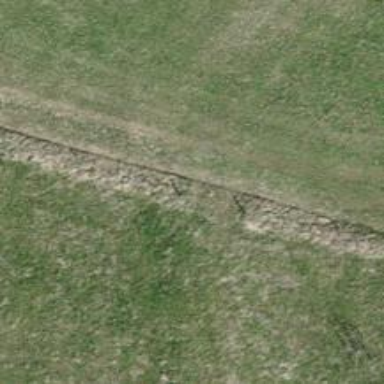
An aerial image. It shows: Track with grade5 tracktype.